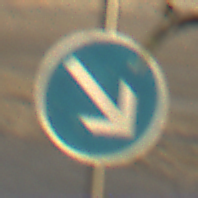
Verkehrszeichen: VorgeschriebeneVorbeifahrtRechts
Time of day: SunriseSunset
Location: Outdoor (Beach)
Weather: Clear
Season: NotSpecified
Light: Natural